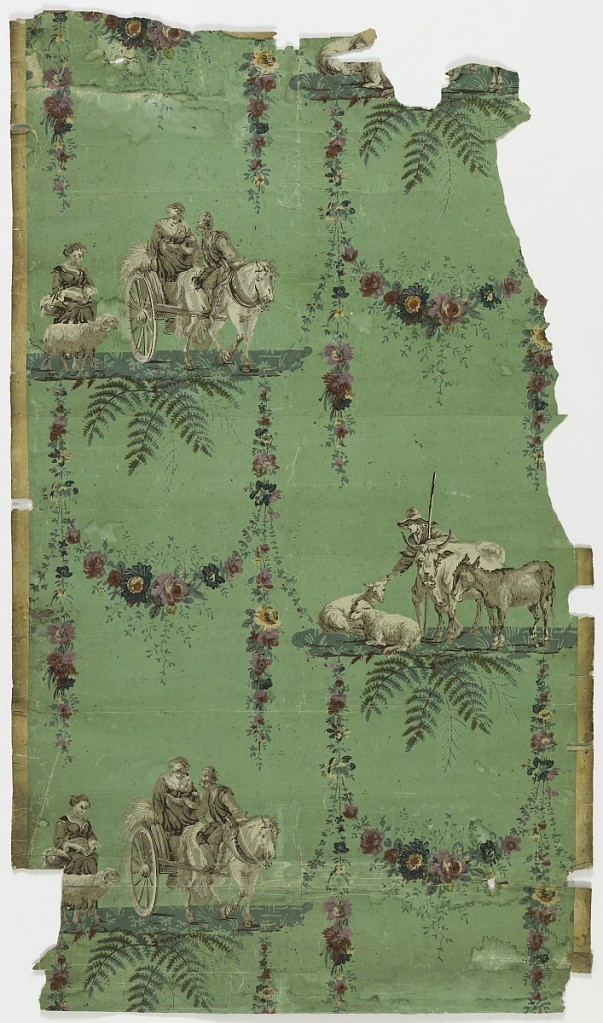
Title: Sidewall
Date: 1780–90
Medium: Block-printed on joined sheets
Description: Arabesque design with floral swags and two alternating pastoral scenes. One, horse drawn wagon followed by woman and sheep.  Two, shepherd with sheep and bull.  Figures printed in grisaille, swags in polychrome, all on green ground.